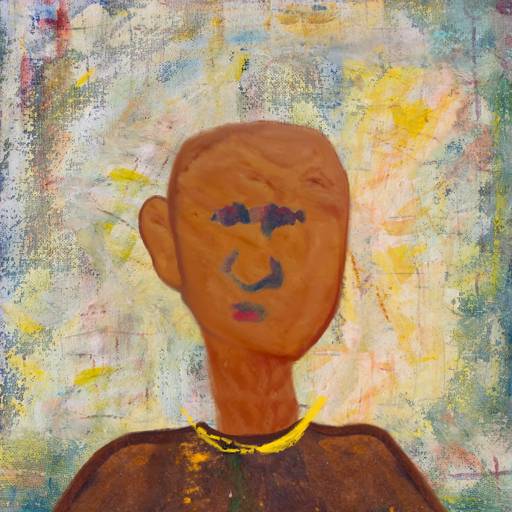
Background: Irani, Head And Neck Front: Pious_Lady, Face Front: In_The_Sun, Bust: Comrade, Hair Front: Blank, Head Accessory: Blank, Second Necklace: Blank, Necklace: Irani_1, Baby: Blank